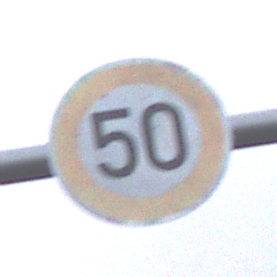
Verkehrszeichen: Geschwindigkeit50
Umgebung: Outdoor, Suburban
Tageszeit: MorningAfternoon
Wetter: Overcast
Licht: Natural
Jahreszeit: NotSpecified
Kontrast: LowContrast